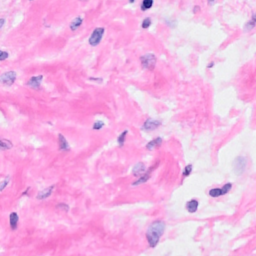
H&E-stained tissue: Breast